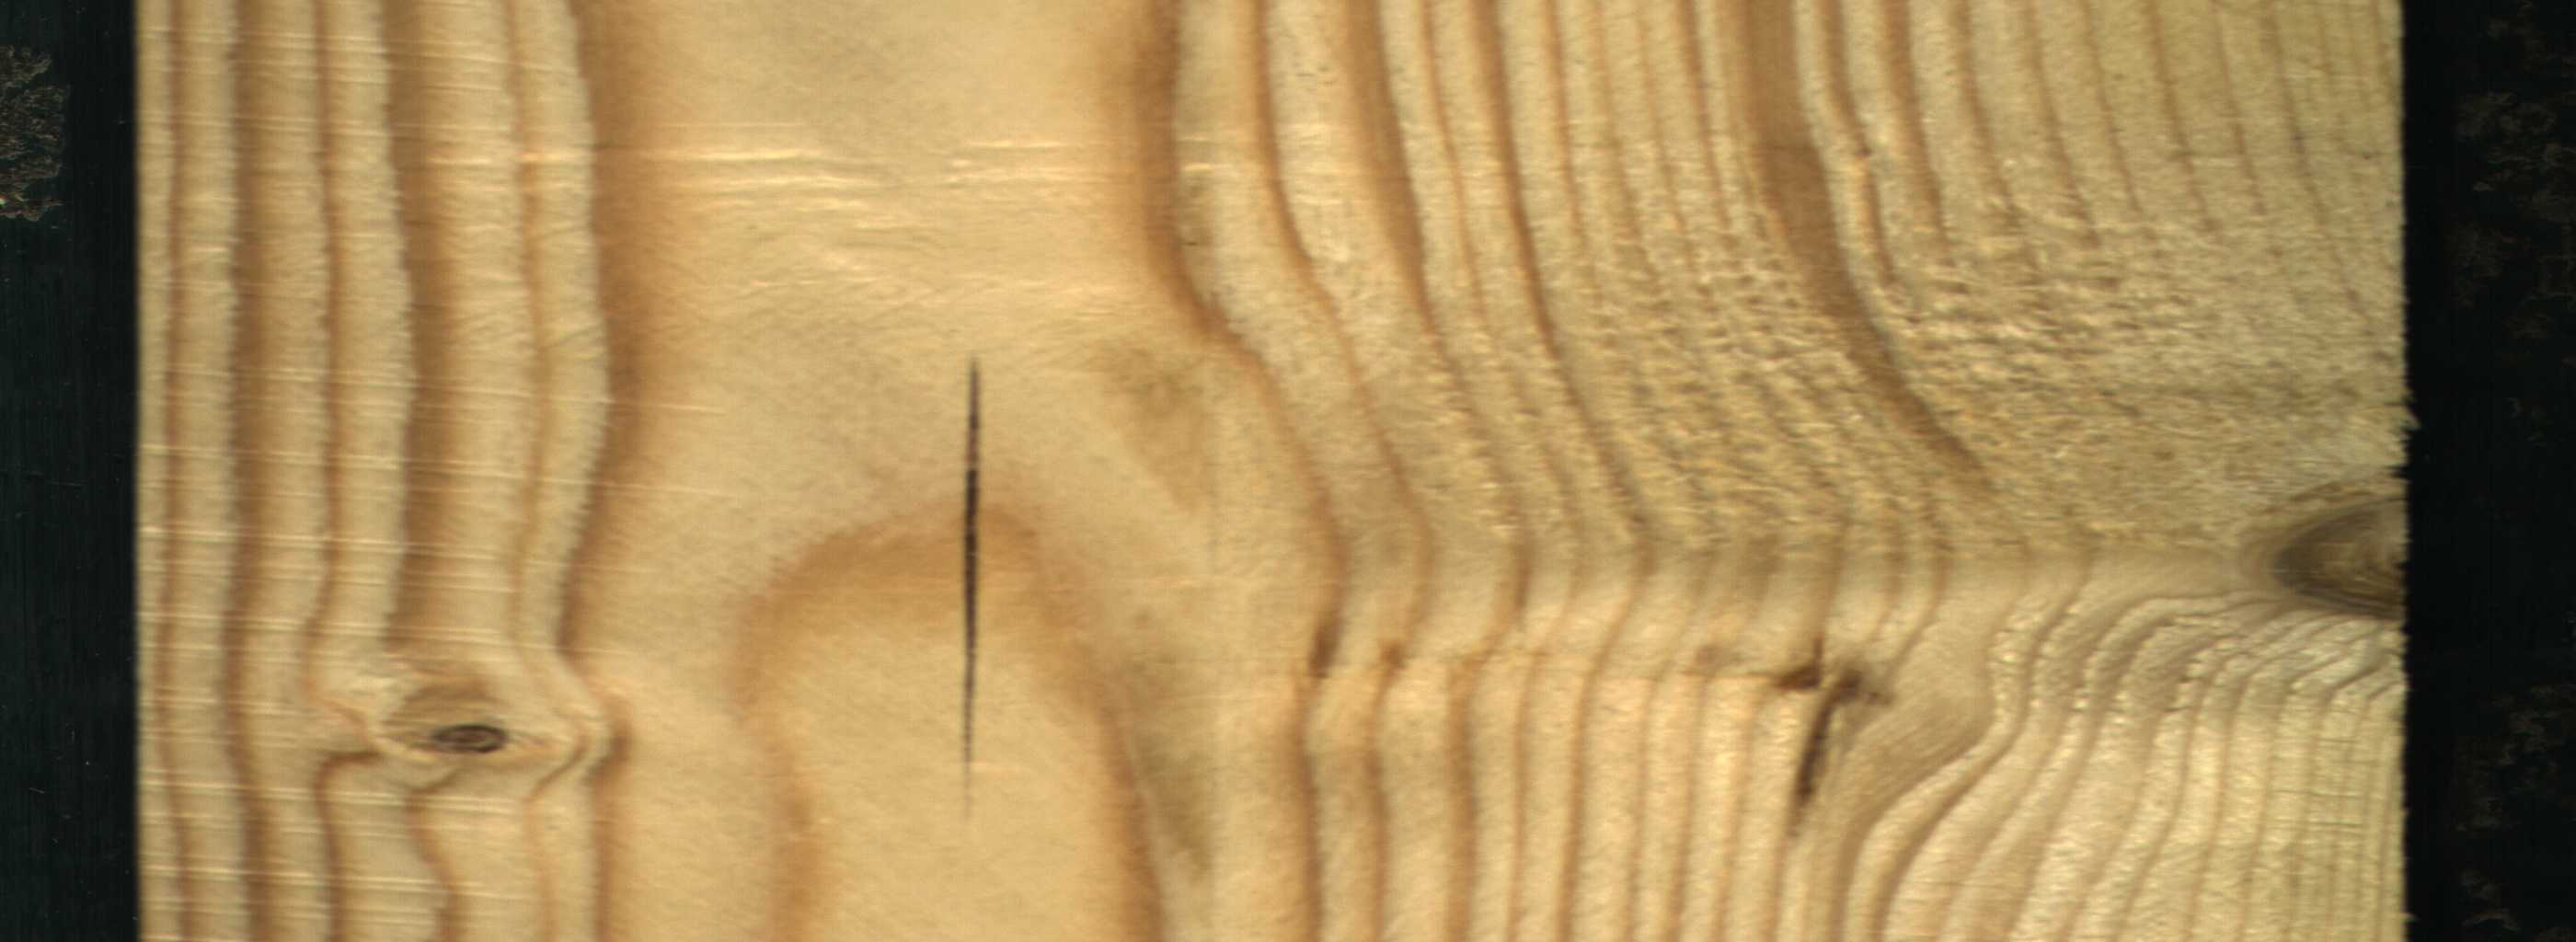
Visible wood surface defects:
resin
Quartzity
Crack
Live_Knot
Live_Knot